Field crop: maize
Growth stage: 2
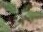
Species: atriplex